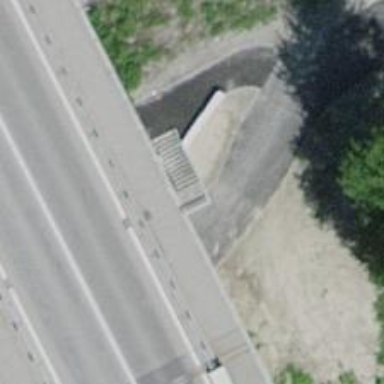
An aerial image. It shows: Road with steps.